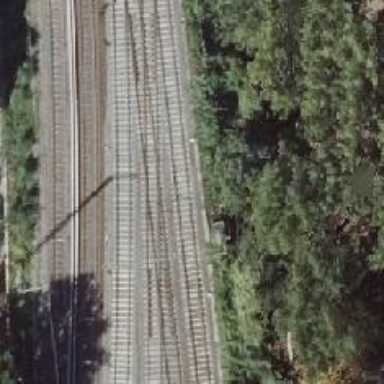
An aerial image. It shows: Railway crossing.